Question:
I don't understand why state returns 'undefined' My code is this:
'''
class s extends React.Component {
constructor(props) {
super(props);
this.state = {
name:null,
uri:null,
fbid:null,
};
}
componentDidMount() {
setInterval(function(){..
if(this.state.fbid!=null){..
..),1000}
'''
this.state.fbid => is undefined
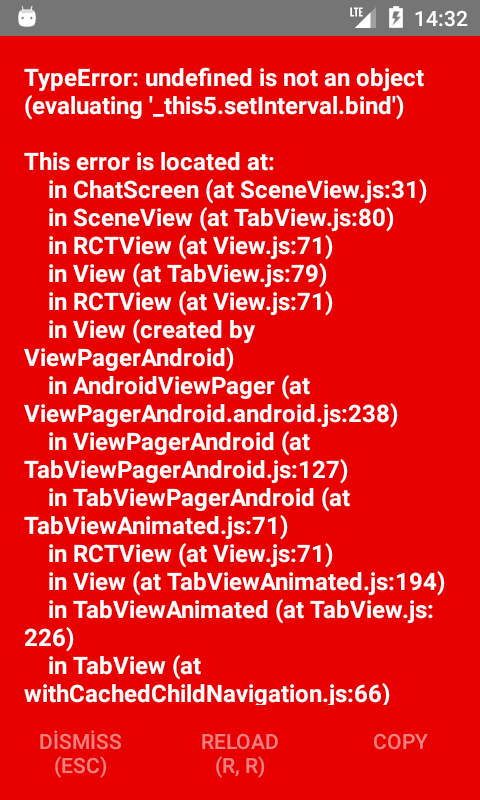
Answer: 'this' is out of context of your function, reason because setInterval function creates their own scope. Try arrow functions instead.
'''
componentDidMount() {
setInterval(() => {
if(self.state.fbid!=null){
// do something
};
}, 1000);
}
'''